A 2-D grayscale encoding of one vibration snapshot from a rotor kit is shown. Based on the visible evidence, which rotor condition applies: normal, misalignment, unbalance, looseness?
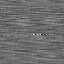
Answer: unbalance